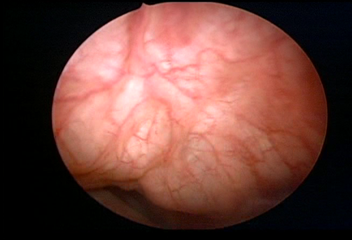
Modality: WLC
Class: Normal mucosa
Bladder cancer association: No